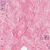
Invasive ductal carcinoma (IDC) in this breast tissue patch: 0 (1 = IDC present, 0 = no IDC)